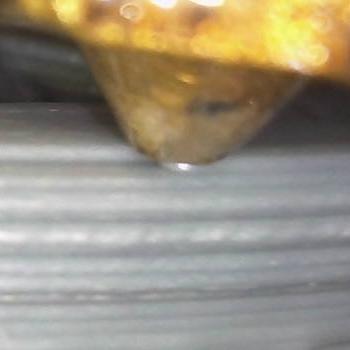
Flow rate: 112%